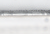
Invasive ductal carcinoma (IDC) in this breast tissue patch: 0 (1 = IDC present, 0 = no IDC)